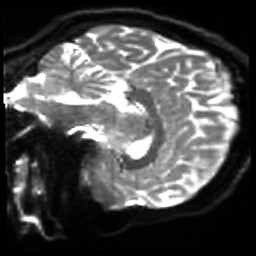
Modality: sbref
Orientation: sagittal
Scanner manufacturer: siemens
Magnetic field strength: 3 T
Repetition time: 4 s
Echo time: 0.0594 s